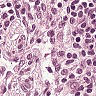
Metastatic tissue present: no